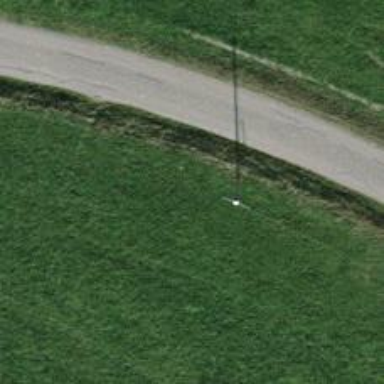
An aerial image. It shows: Communication pole.